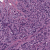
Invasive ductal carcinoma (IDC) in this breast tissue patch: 1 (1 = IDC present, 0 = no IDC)